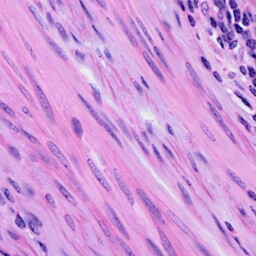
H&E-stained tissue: Cervix